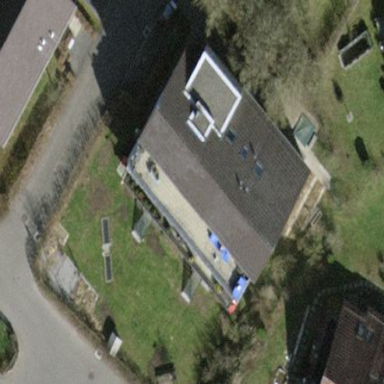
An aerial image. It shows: Pitched roof building.